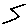
Label: zigzag